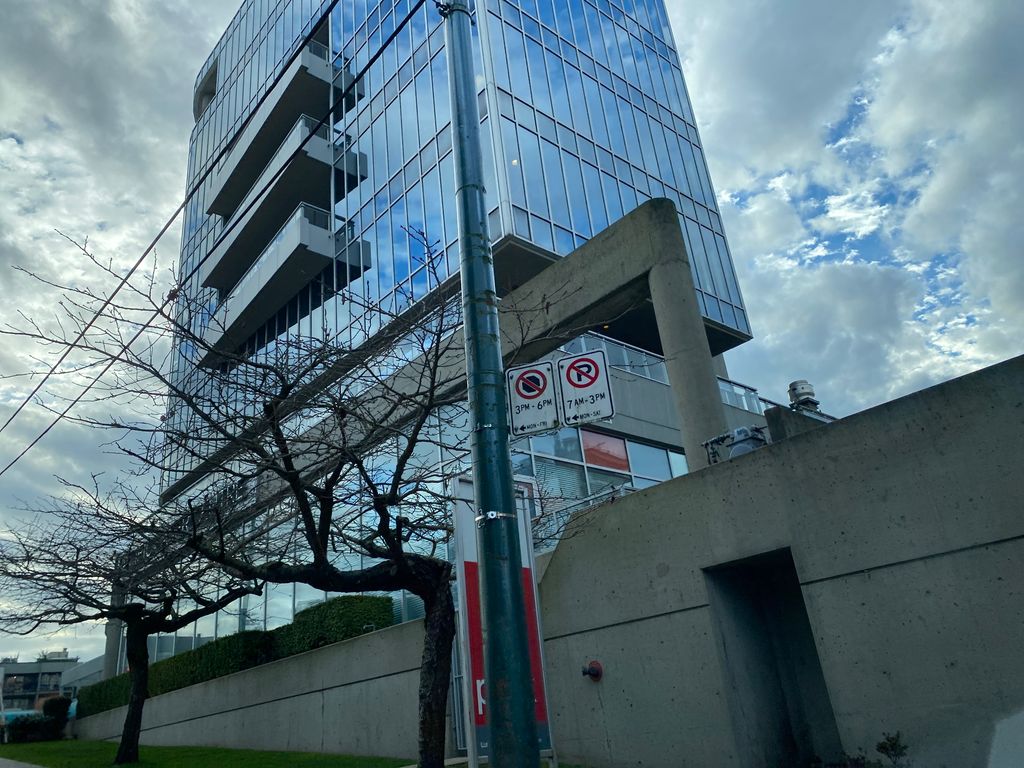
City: vancouver